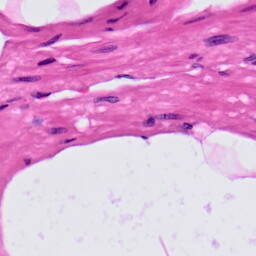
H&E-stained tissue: Prostate